Question: I'm using customized tableviewcell and adding image view to the cell. When I'm trying to add accessory discloser indicator to that cell, the accessory view's background is changing to gray color(which is default).
Please see this image
Can any one tell the solution for this??
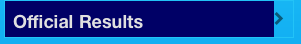
Answer: You can set the default color or any color you want:
'''
cell.backgroundColor=[UIColor clearColor];
'''
(or)
'''
cell.backgroundColor=[UIColor blueColor];
'''